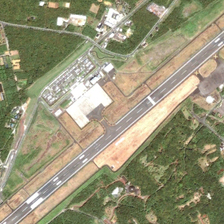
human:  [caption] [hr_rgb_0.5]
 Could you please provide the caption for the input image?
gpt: many green trees are near an airport runway .

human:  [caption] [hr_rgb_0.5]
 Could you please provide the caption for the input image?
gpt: many green trees are near an airport runway .

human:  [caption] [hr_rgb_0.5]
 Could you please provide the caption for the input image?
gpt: many green trees are near an airport runway .

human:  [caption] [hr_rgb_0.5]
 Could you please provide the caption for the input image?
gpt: many green trees are near an airport runway .

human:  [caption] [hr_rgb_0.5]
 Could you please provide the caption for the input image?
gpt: many green trees are near an airport runway .